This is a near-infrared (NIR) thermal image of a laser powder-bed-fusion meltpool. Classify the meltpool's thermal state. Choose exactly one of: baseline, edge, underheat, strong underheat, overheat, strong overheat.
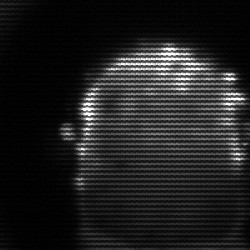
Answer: baseline